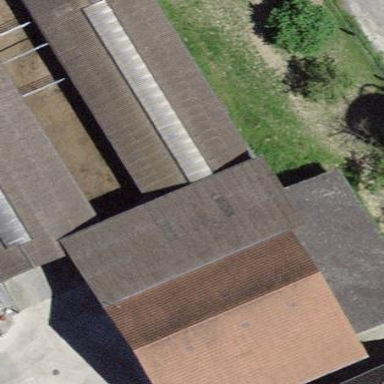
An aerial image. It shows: Rural barn.